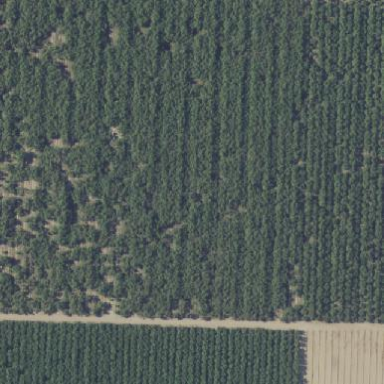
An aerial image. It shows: Orchard filled with almond trees.